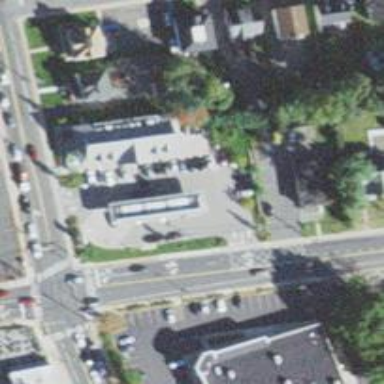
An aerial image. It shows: Convenience shop.